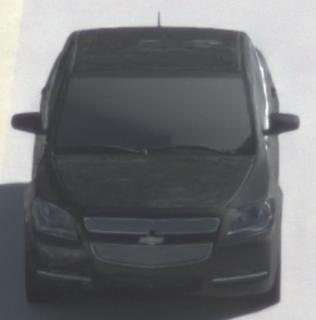
Make: Chevrolet
Model: Malibu 2.4
Detailed model: Malibu
Model produced from: 2012/07
Model produced until: 2014/08
Doors: 4
Color: black
Road condition: dry road
Daytime: morning or afternoon
Contrast: low contrast